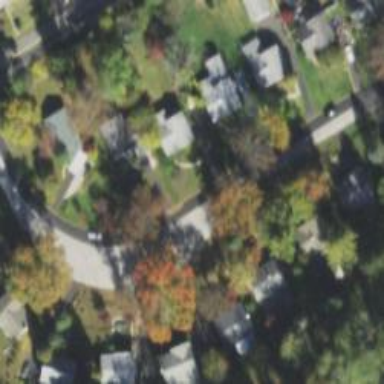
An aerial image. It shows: Residential road.